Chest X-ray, PA view. Patient: 62 years old, sex M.
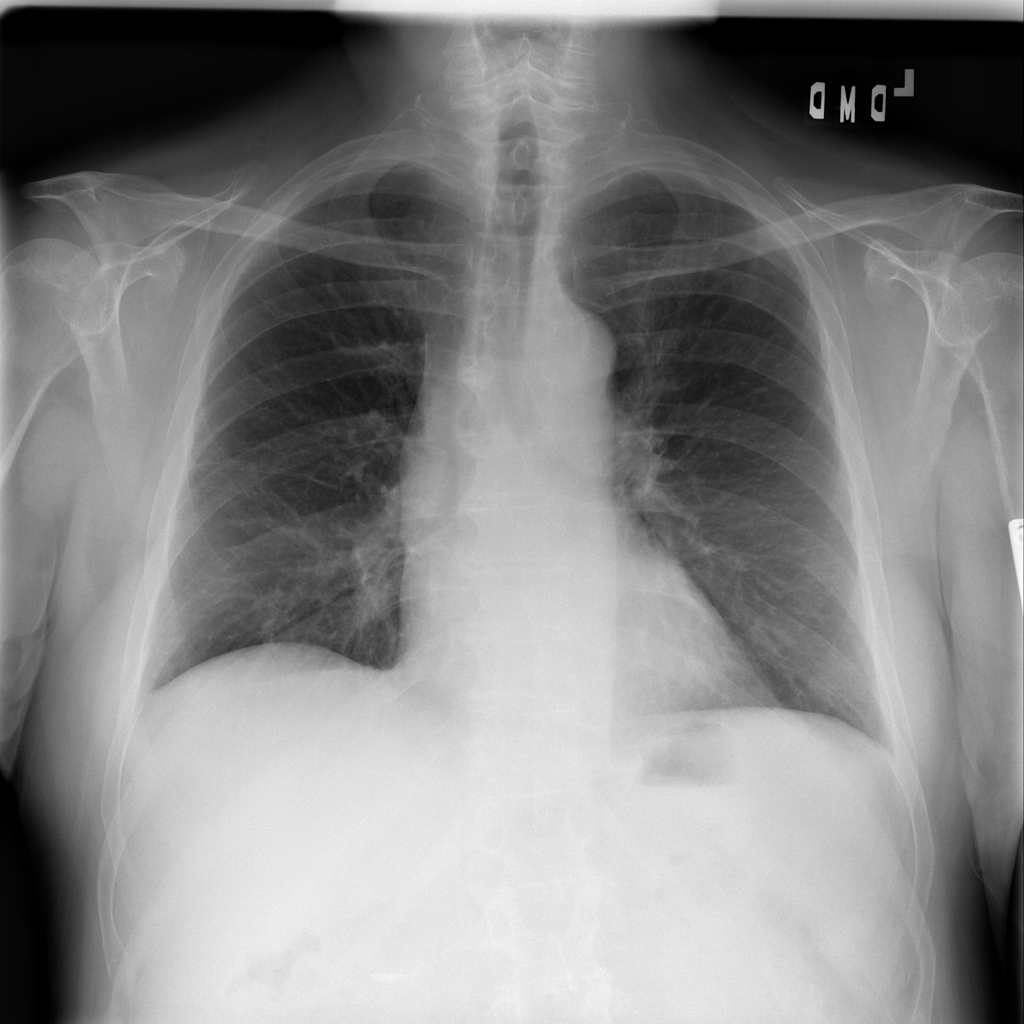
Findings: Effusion